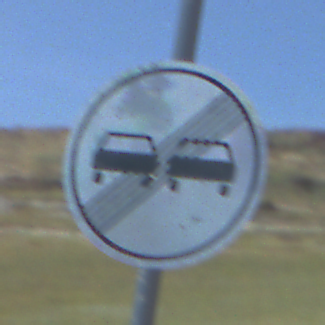
Verkehrszeichen: EndeUeberholverbot
Umgebung: Outdoor, Nature
Tageszeit: Night
Wetter: PartlyCloudy
Licht: Natural
Jahreszeit: NotSpecified
Kontrast: HighContrast